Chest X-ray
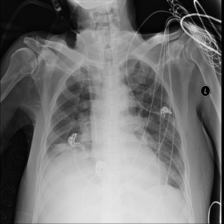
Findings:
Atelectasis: negative
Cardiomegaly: negative
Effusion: negative
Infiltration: negative
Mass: negative
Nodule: negative
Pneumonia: negative
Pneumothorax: negative
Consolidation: negative
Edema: negative
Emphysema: negative
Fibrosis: negative
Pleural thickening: negative
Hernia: negative